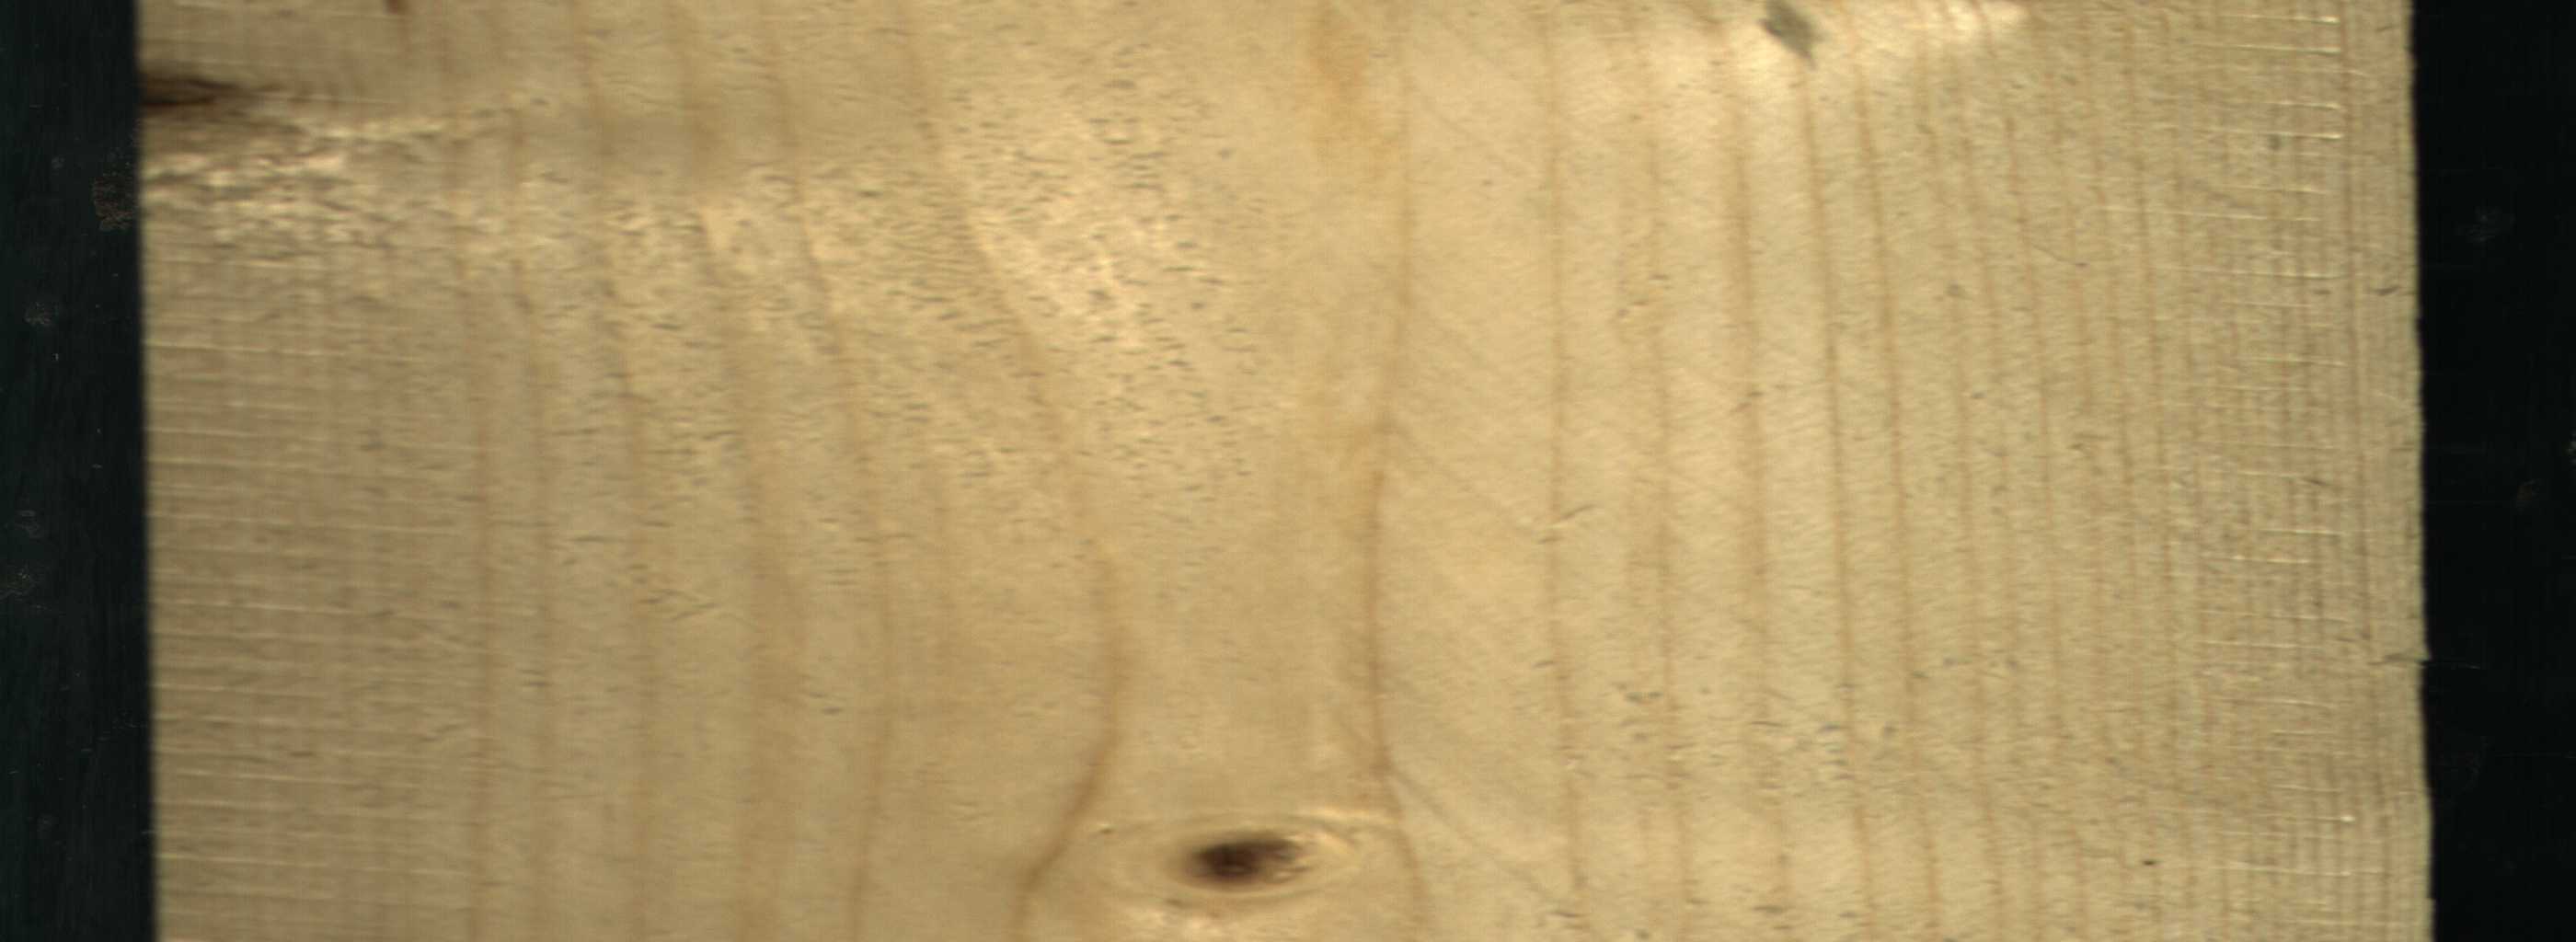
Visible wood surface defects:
Live_Knot
Live_Knot